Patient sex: M
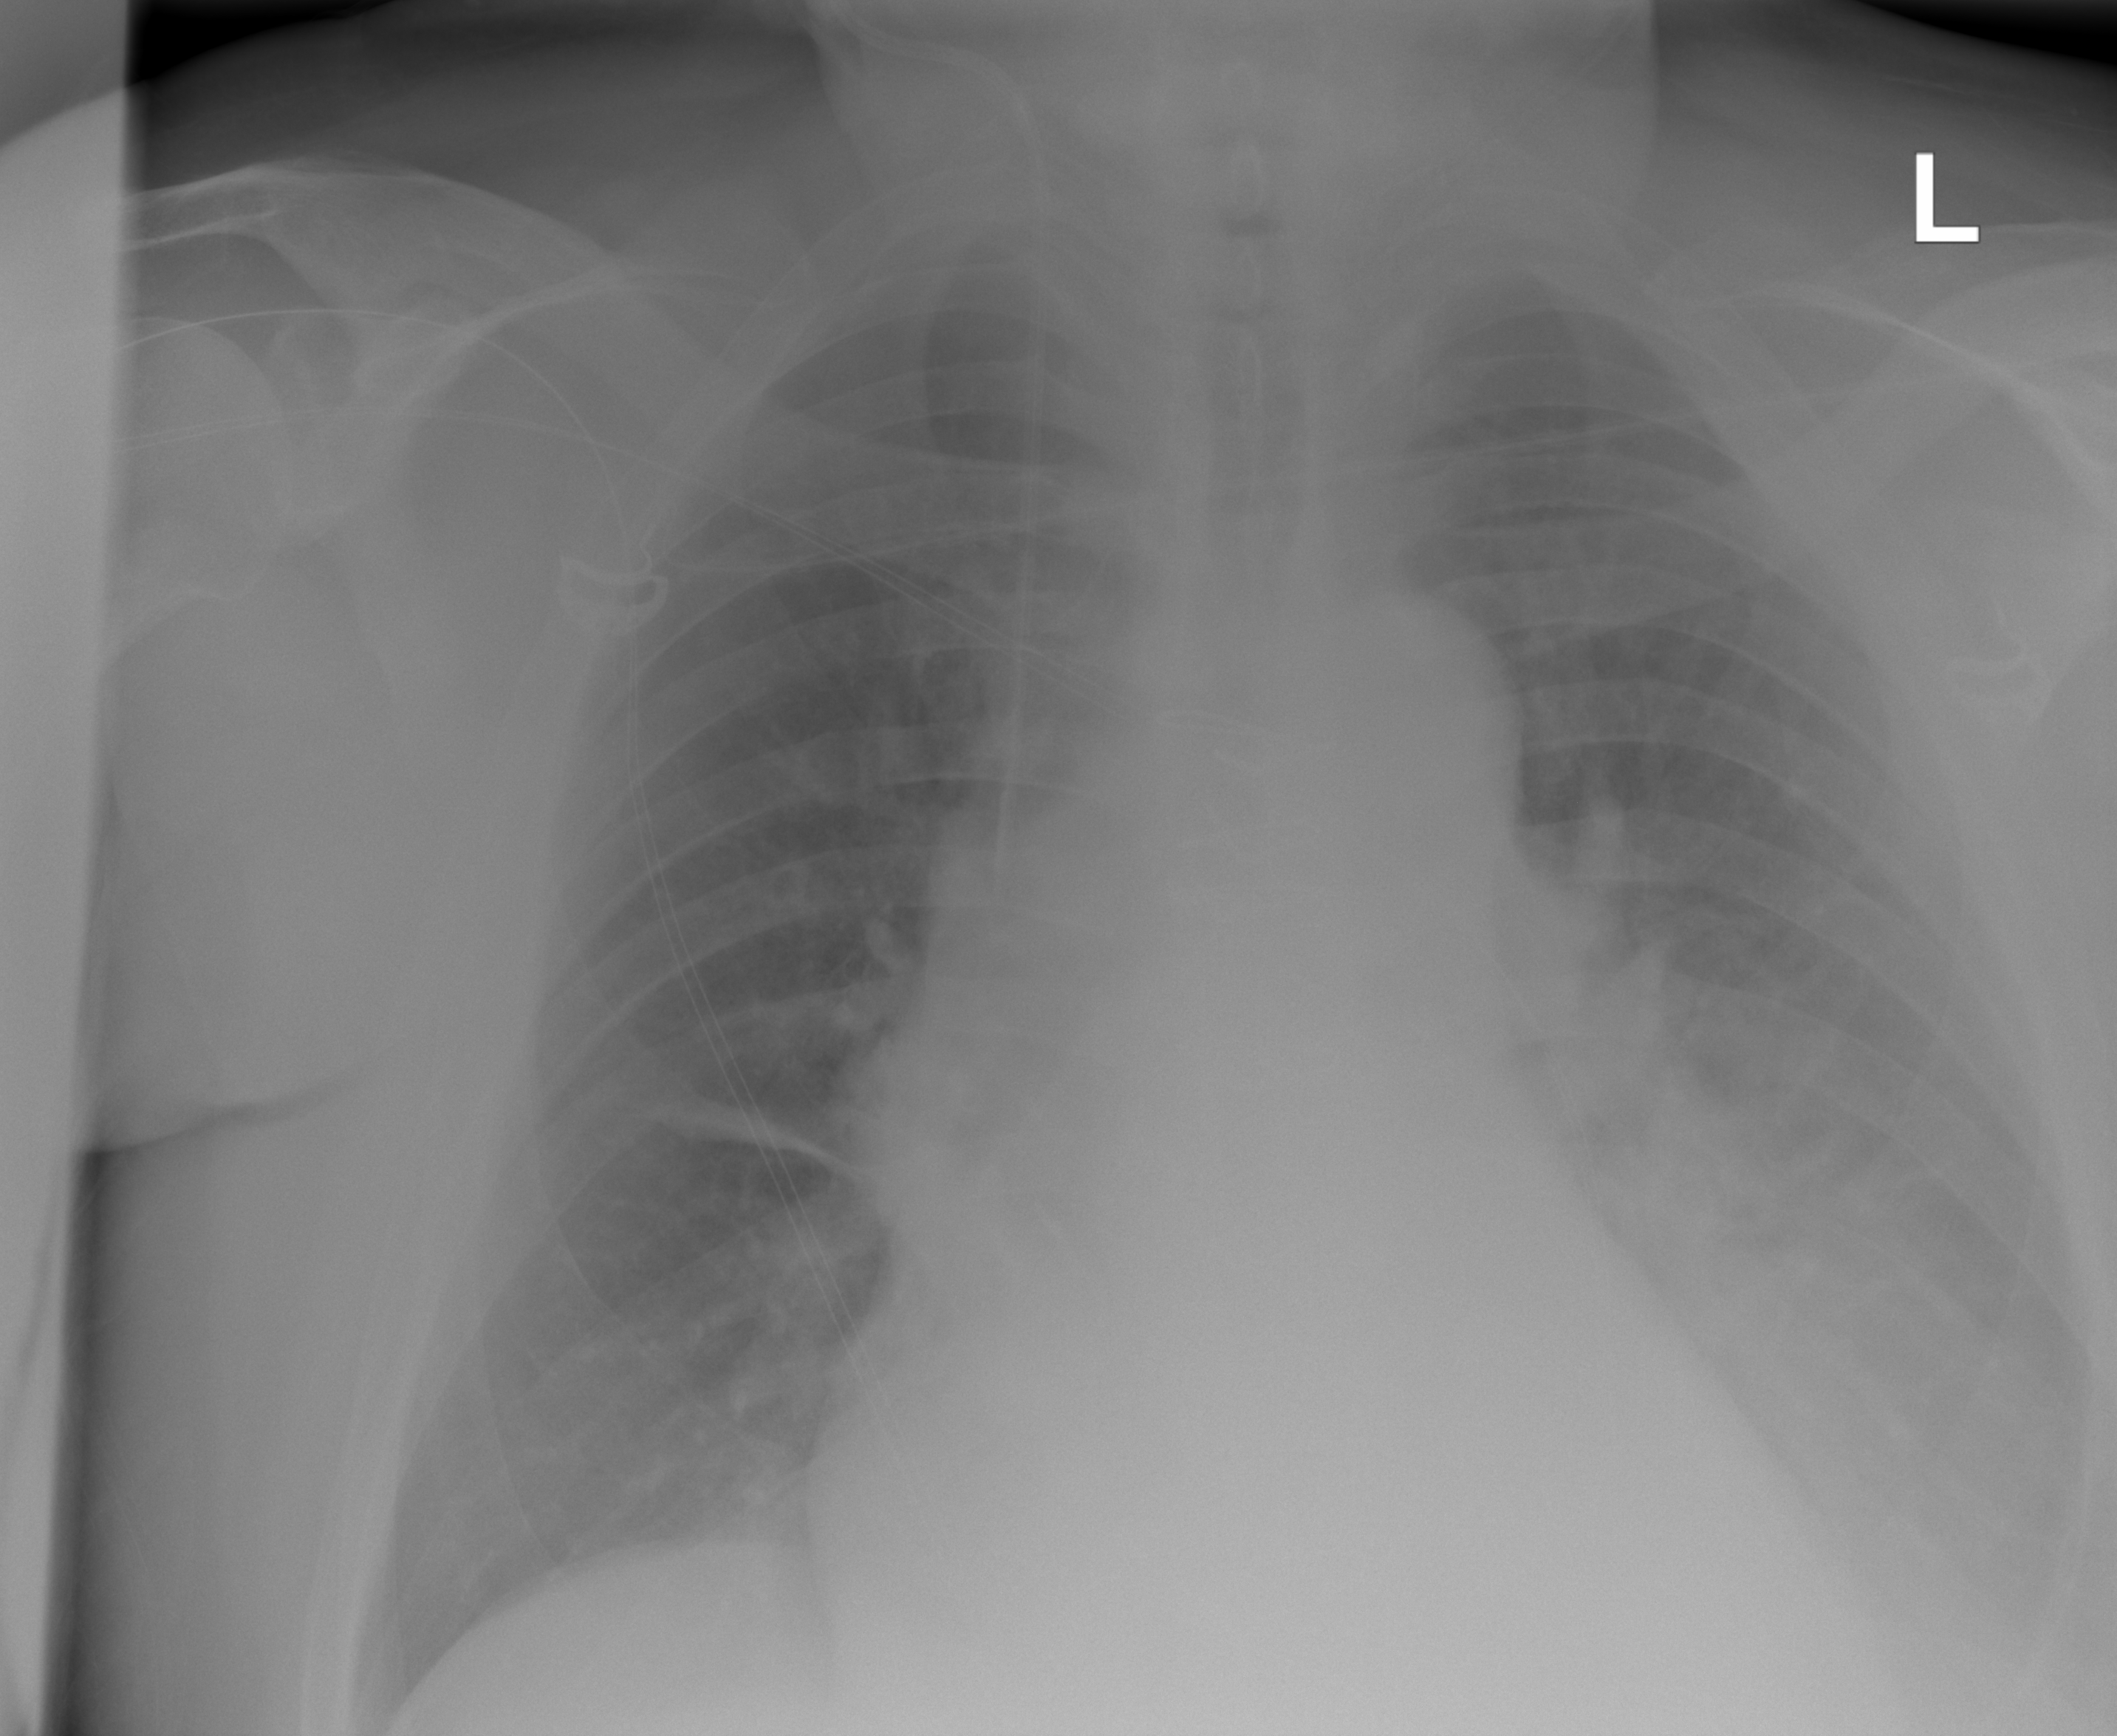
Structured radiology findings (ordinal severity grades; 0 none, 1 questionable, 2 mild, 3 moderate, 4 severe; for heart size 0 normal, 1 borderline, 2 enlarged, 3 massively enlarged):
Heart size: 2
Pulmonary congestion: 2
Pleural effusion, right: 2
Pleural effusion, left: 3
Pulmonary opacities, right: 0
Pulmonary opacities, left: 0
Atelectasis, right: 2
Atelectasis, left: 3